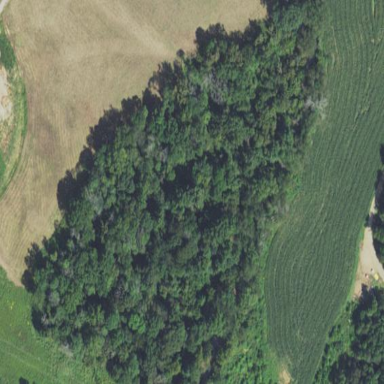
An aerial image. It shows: Beautiful woodland area.